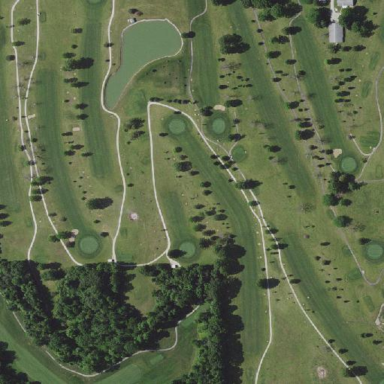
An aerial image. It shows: Golf course surrounded by greenery.